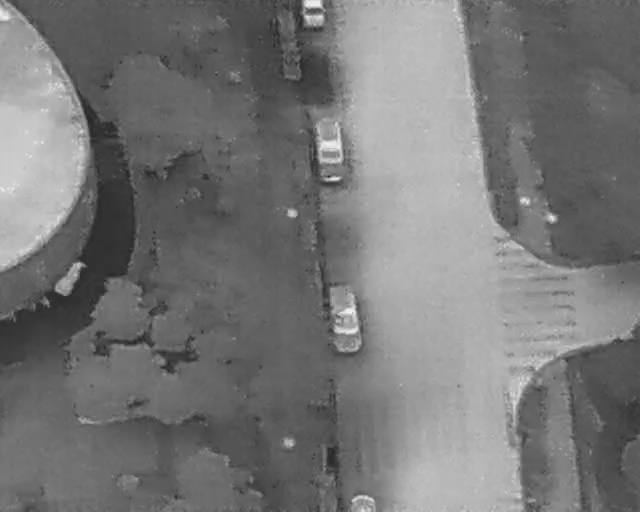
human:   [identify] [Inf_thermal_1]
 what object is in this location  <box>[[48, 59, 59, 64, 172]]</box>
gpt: <ref>1 medium car at the center</ref>

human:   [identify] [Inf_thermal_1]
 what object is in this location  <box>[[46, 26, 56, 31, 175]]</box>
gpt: <ref>1 medium car at the top</ref>

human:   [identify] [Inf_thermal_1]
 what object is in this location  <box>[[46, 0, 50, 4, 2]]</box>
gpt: <ref>1 small car at the top</ref>